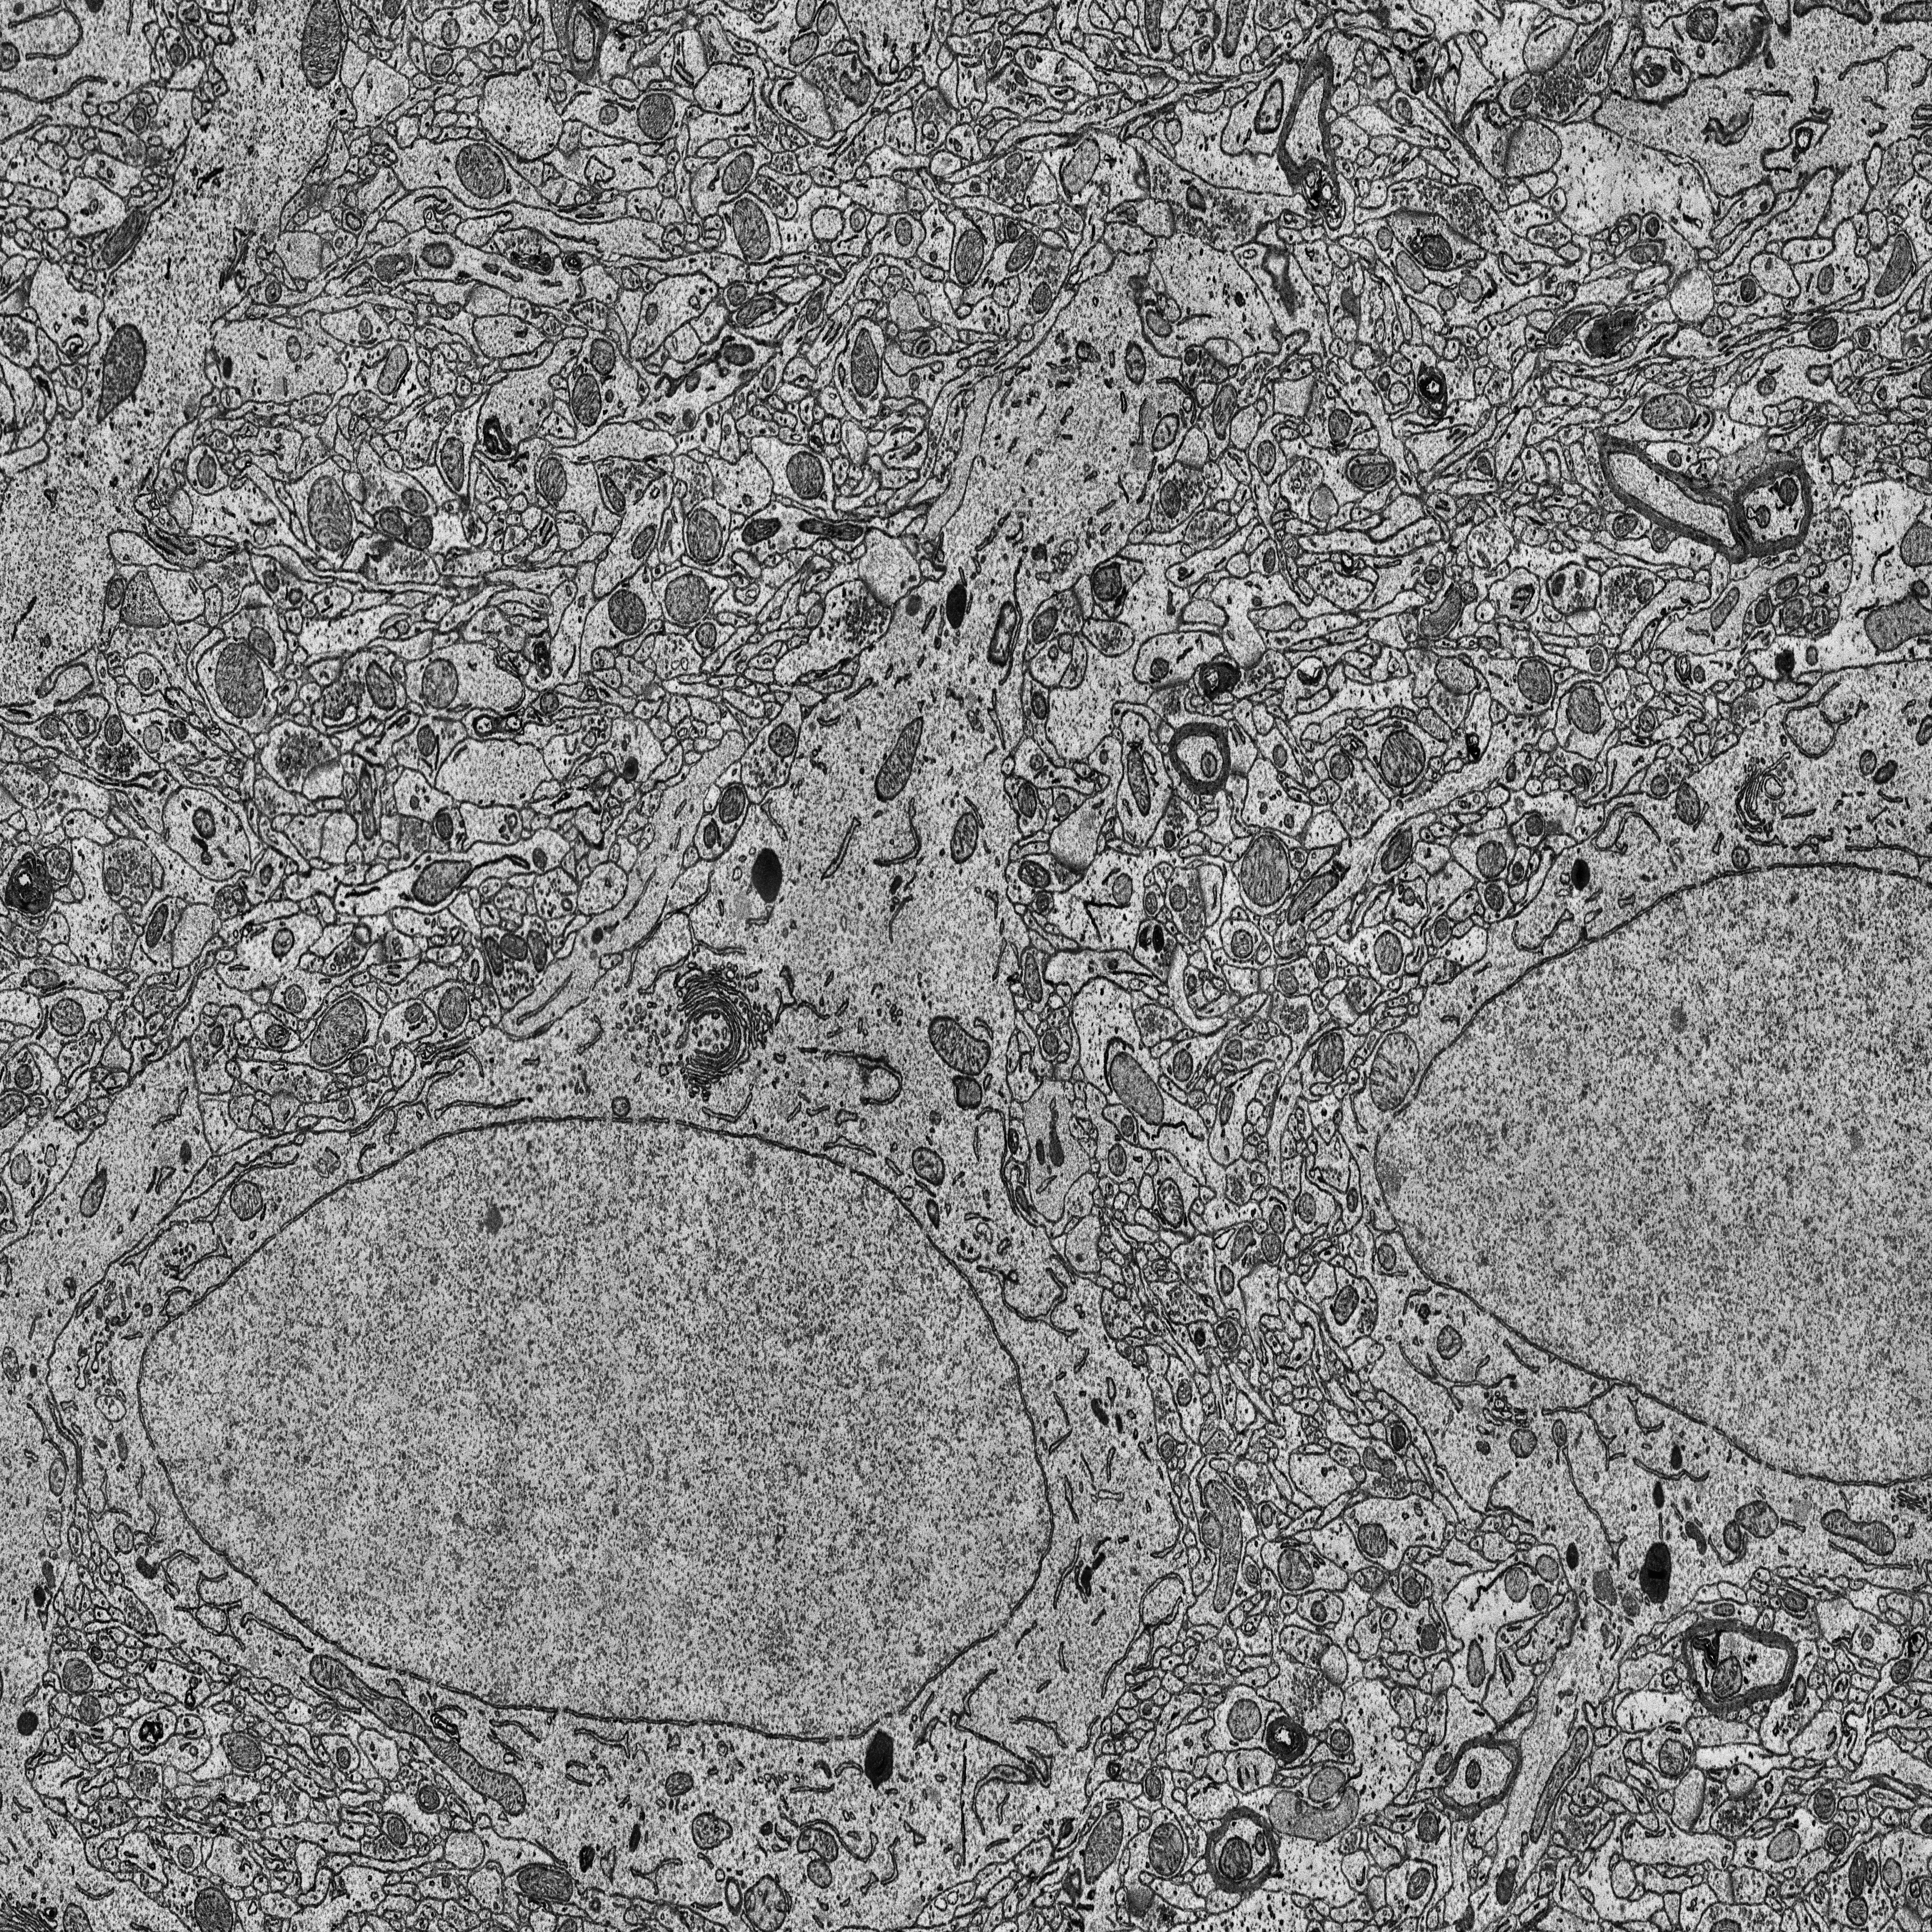
Electron microscopy slice of rat cortex tissue
Slice depth (z): 382
Mitochondria instances in slice: 340